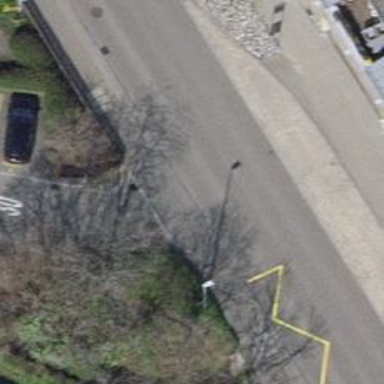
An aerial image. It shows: Unmarked road crossing.